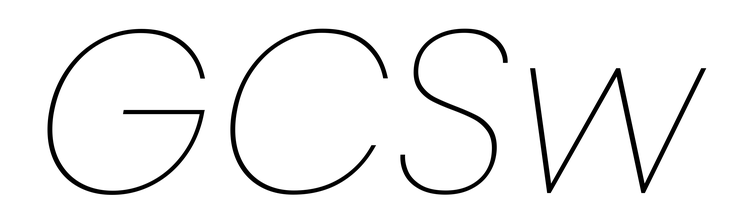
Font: Poppins-ThinItalic